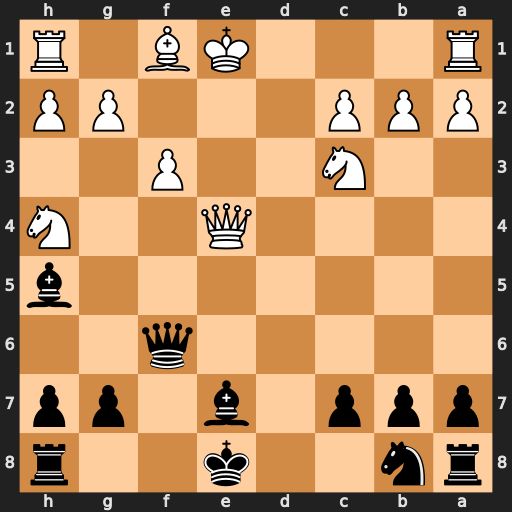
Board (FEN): rn2k2r/ppp1b1pp/5q2/7b/4Q2N/2N2P2/PPP3PP/R3KB1R
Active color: b
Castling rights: KQkq
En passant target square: -
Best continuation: Qxh4+ Qxh4 Bxh4+